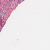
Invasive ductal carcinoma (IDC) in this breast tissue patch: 0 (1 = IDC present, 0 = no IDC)